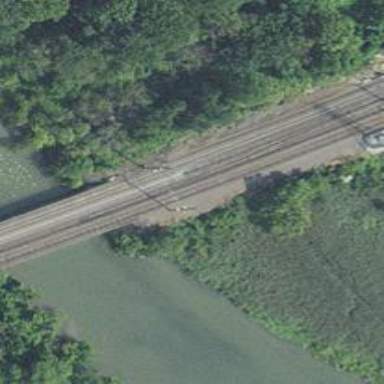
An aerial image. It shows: Railway bridge with electrified contact lines.